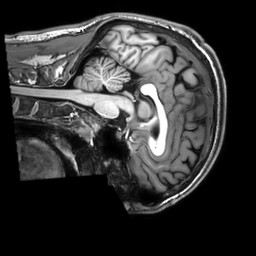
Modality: T1w
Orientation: sagittal
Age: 23
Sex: male
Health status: healthy
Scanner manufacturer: philips
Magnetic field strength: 3 T
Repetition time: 0.009 s
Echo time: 0.003996 s